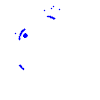
Particle: pion